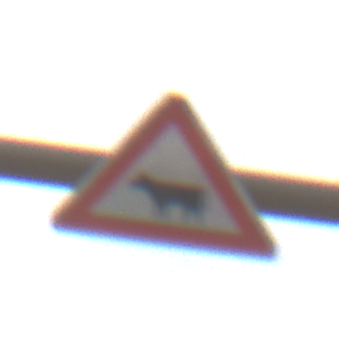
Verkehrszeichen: ViehtriebRechts
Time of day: MorningAfternoon
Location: Outdoor (Nature)
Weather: Overcast
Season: NotSpecified
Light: Natural